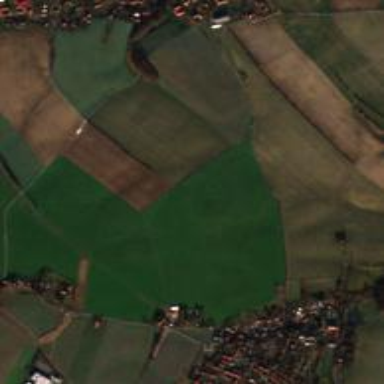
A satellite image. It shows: Picturesque farmland scene.